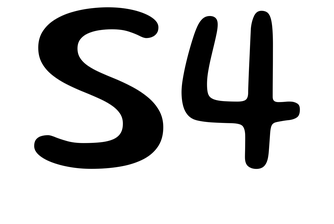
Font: Gluten_Regular